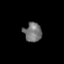
Tissue: lung
Cell type: Epithelial cells
Senescence score: 0.1905
Nuclear area (px): 337
Mean DAPI intensity: 114.451